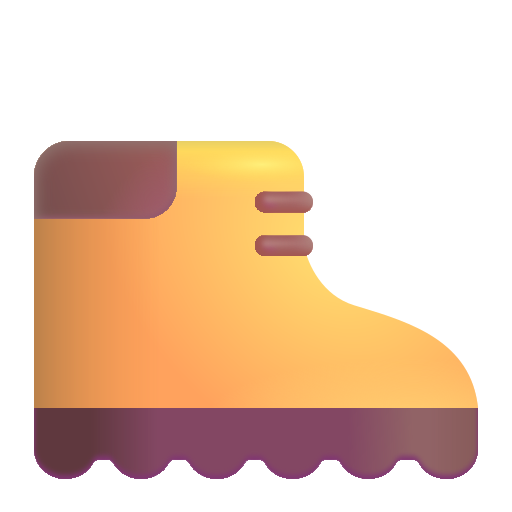
hiking boot color